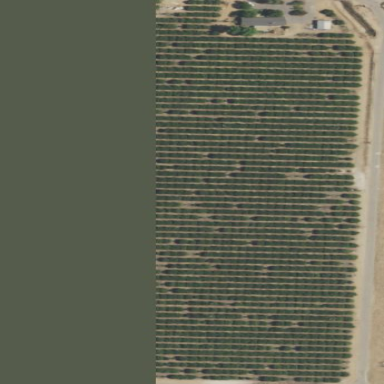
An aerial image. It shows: Orange orchard with beautiful orange trees.